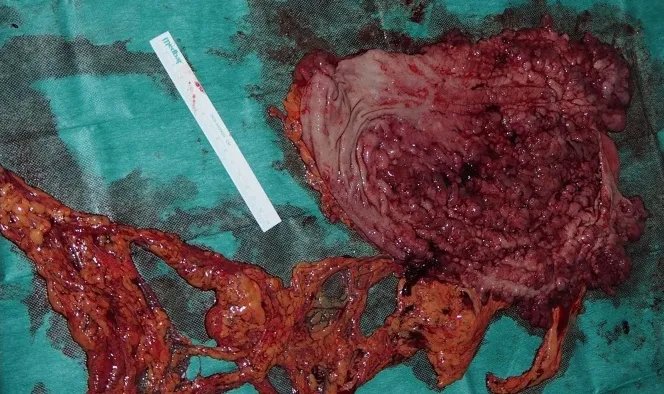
Specimen of the gastrectomy.
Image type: medical_photograph (other_medical_photograph)